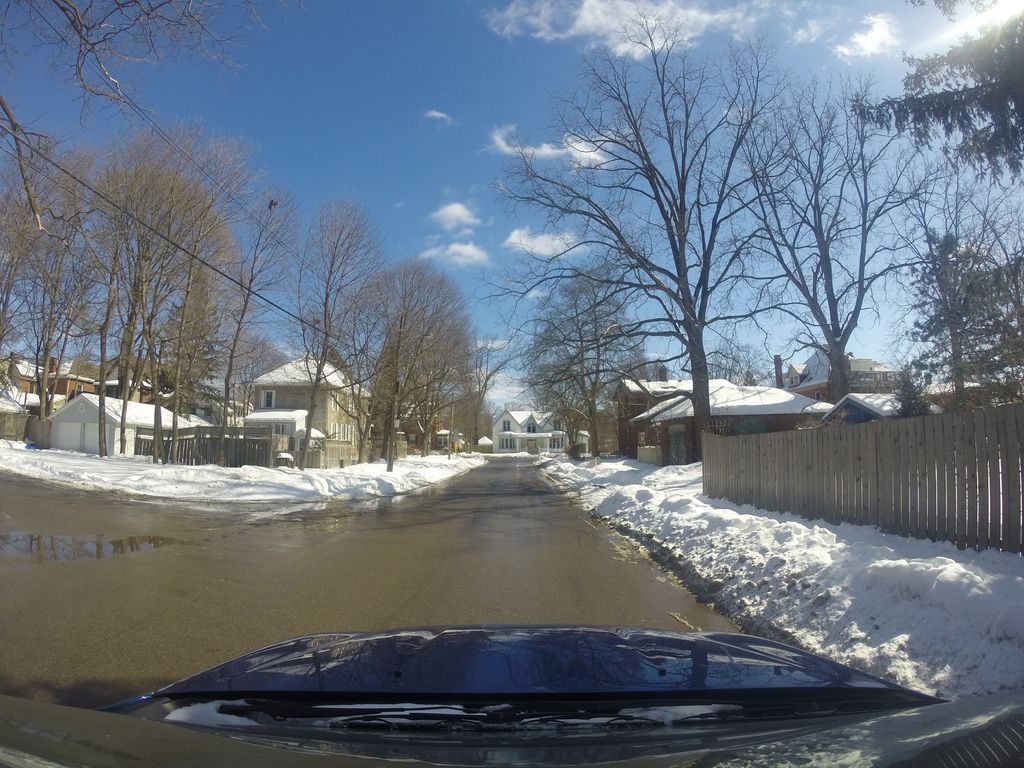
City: hamilton